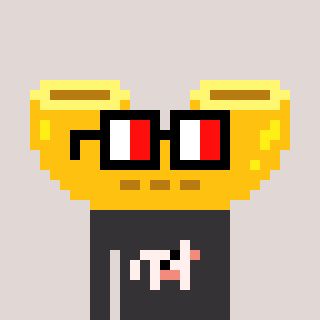
a pixel art character with square glasses with black frames and red eyes, a macaroni-shaped head and a grayscale-colored body on a warm background